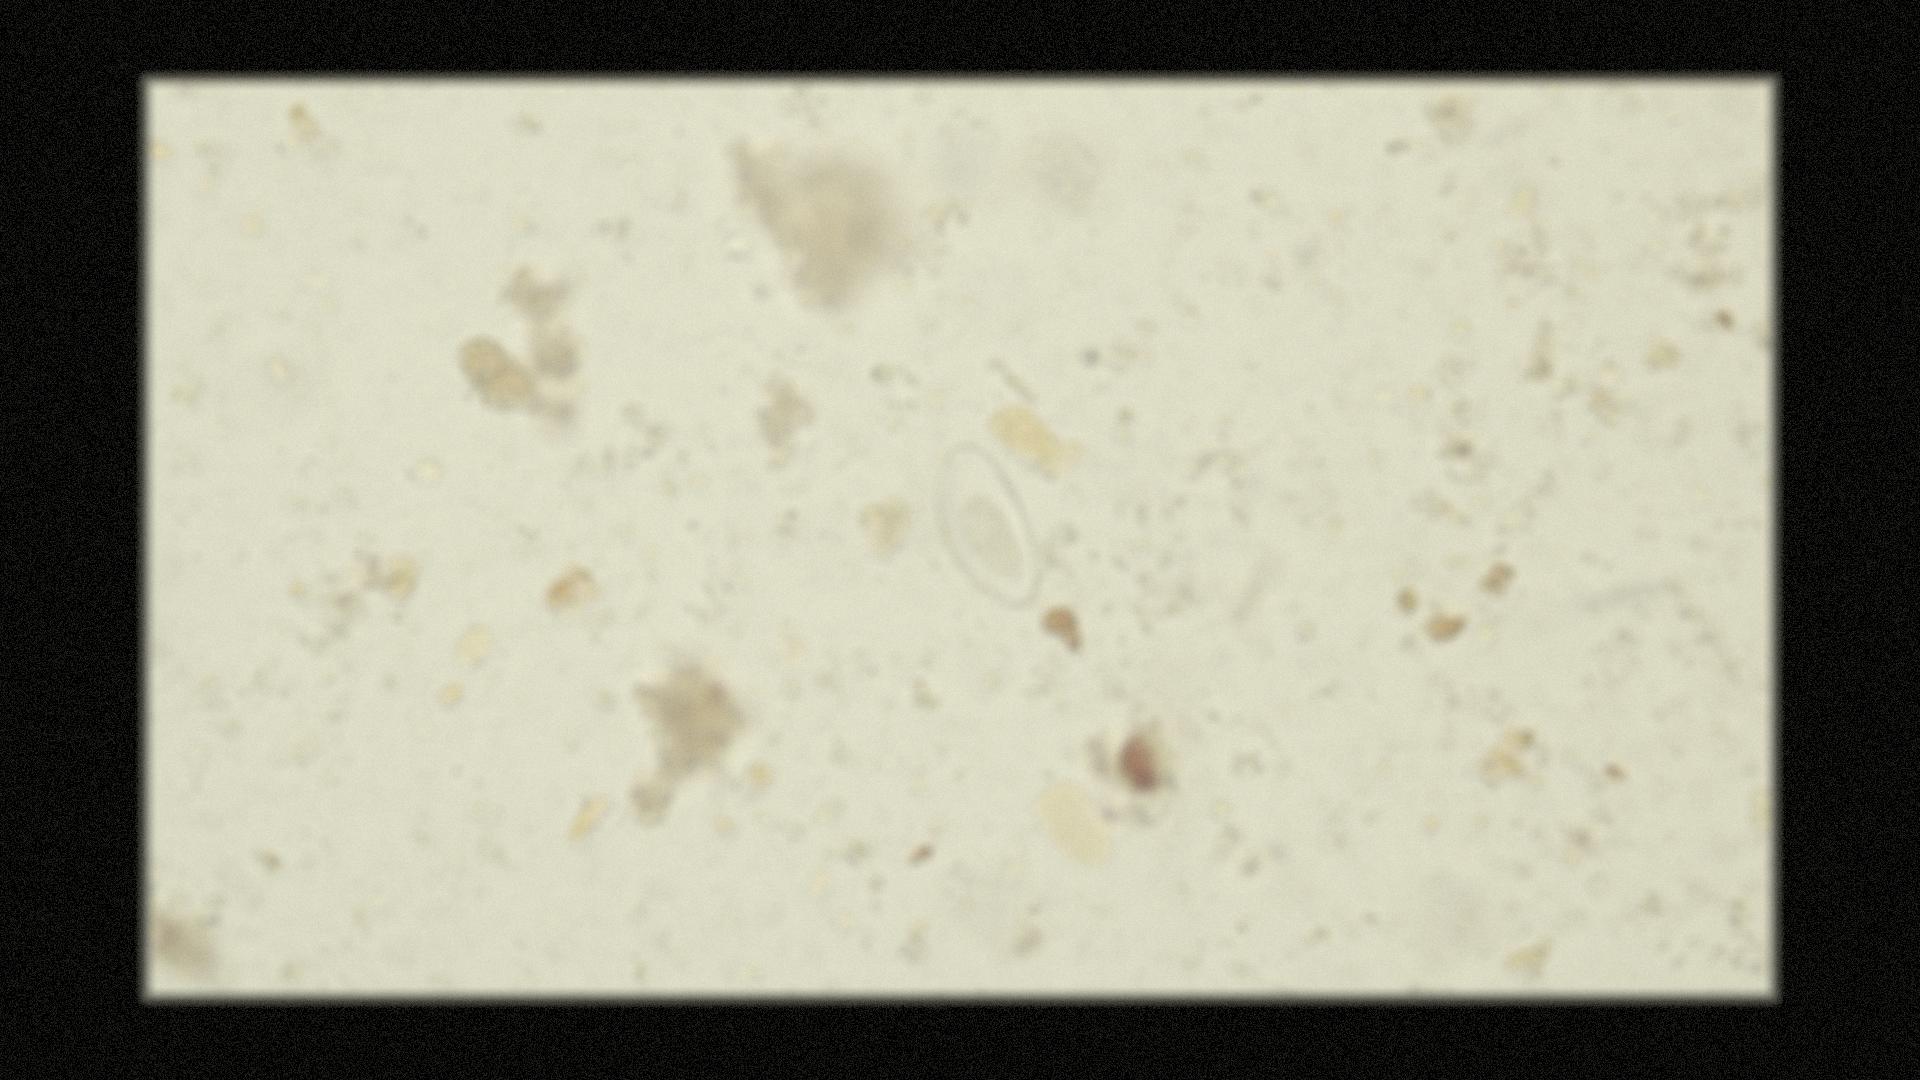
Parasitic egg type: Enterobius vermicularis